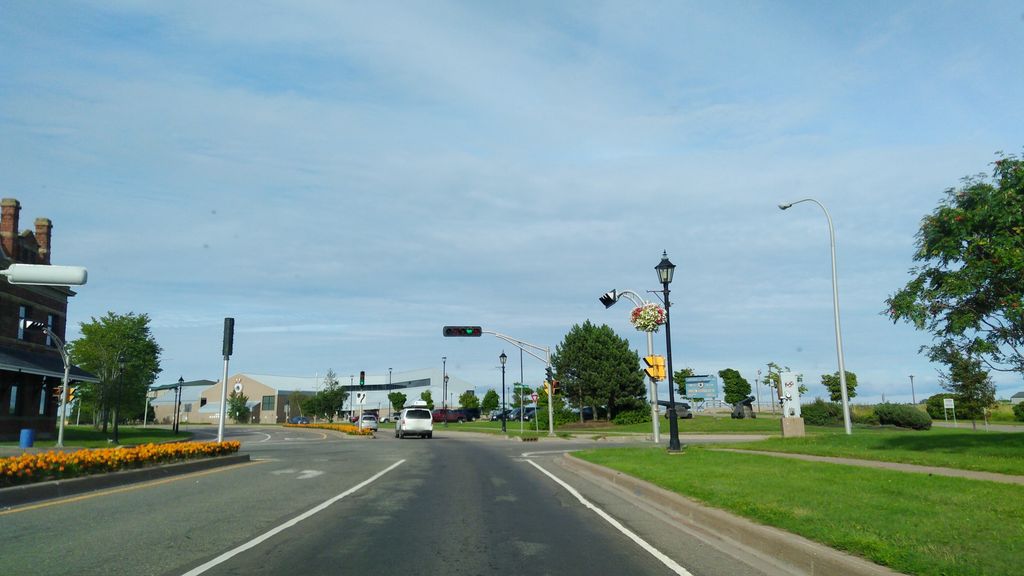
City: charlottetown